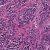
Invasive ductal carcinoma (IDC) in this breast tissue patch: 1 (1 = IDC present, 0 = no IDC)